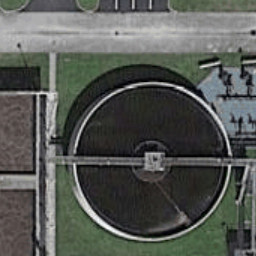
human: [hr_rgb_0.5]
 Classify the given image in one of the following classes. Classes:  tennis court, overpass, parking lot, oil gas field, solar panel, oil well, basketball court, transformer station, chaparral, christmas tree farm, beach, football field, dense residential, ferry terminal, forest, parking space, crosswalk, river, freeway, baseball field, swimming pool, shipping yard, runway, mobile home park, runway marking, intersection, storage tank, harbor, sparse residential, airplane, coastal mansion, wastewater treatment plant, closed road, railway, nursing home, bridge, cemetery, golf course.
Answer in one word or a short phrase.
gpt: wastewater treatment plant